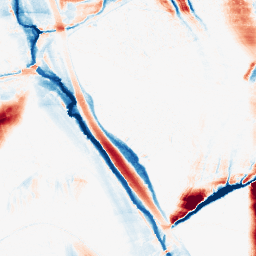
Category: morphological
Decomposition family: morphological_ellipse
Decomposition parameters: operation: average
width: 10
height: 50
Upsampling method: regularized
Upsampling parameters: scale: 4
lambda_reg: 0.01
Upsampling scale: 4